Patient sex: M
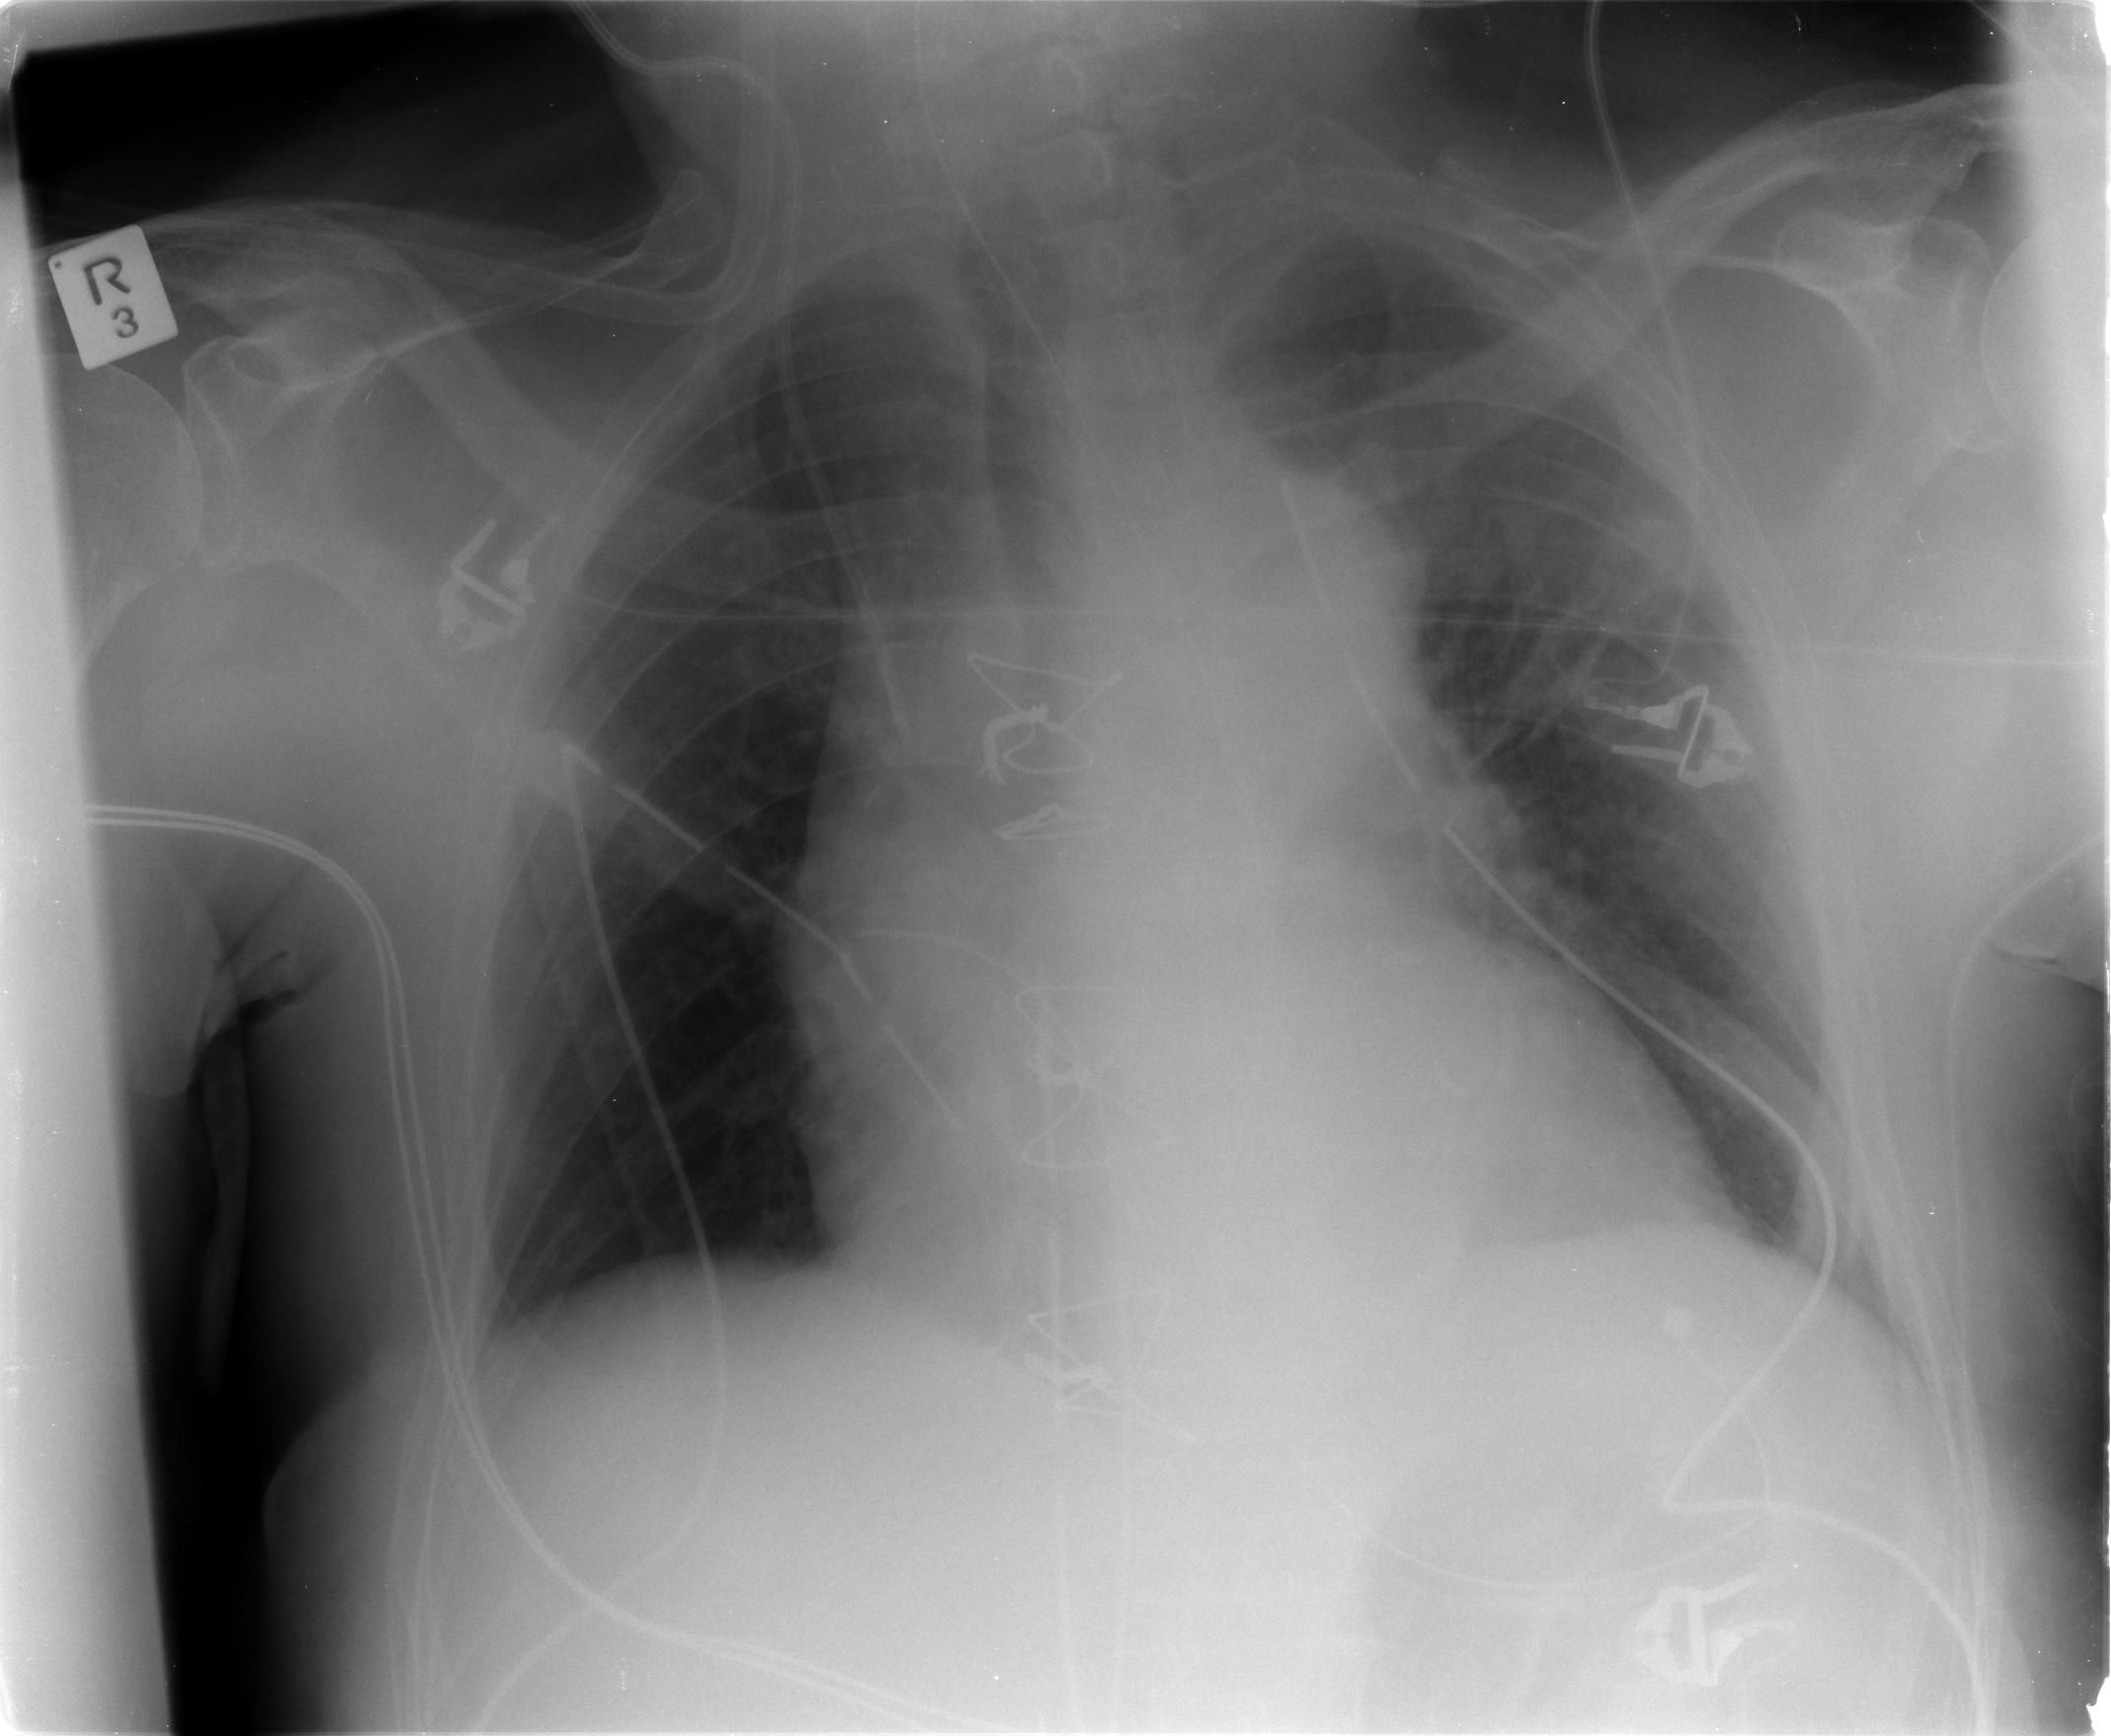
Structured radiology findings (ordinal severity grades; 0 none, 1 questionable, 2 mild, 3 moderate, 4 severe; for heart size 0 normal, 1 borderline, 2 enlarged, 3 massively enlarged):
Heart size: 1
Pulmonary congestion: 1
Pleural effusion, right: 0
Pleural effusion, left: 0
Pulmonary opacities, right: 0
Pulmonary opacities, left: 0
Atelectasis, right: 0
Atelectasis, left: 2